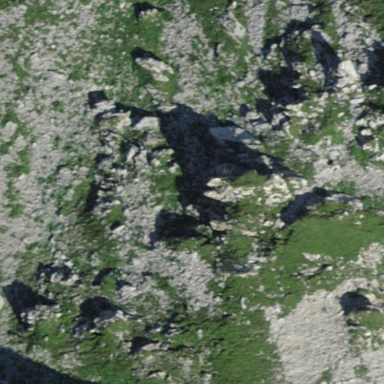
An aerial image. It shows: Landscape of bare rock.